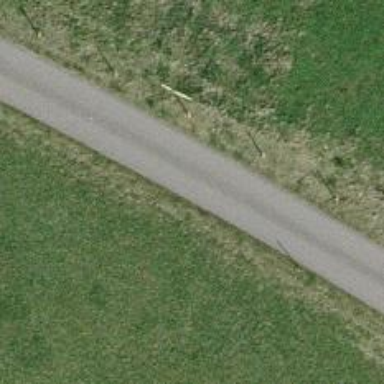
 categorized as unclassified. The road has grade1 tracktype."